Question: I am trying to set a fixed column/cell width to my exported excel files with js-xlsx.
EDIT:
Here is the source of js-xlsx: <URL>

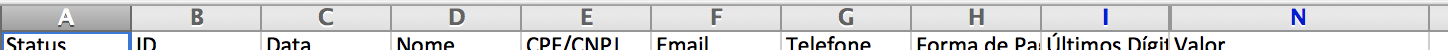
Answer: I found a snippet the the write test here <URL>
For quick reference, where ws is your worksheet.
'''
var wscols = [
{wch:6},
{wch:7},
{wch:10},
{wch:20}
];
ws['!cols'] = wscols;
'''